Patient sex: M
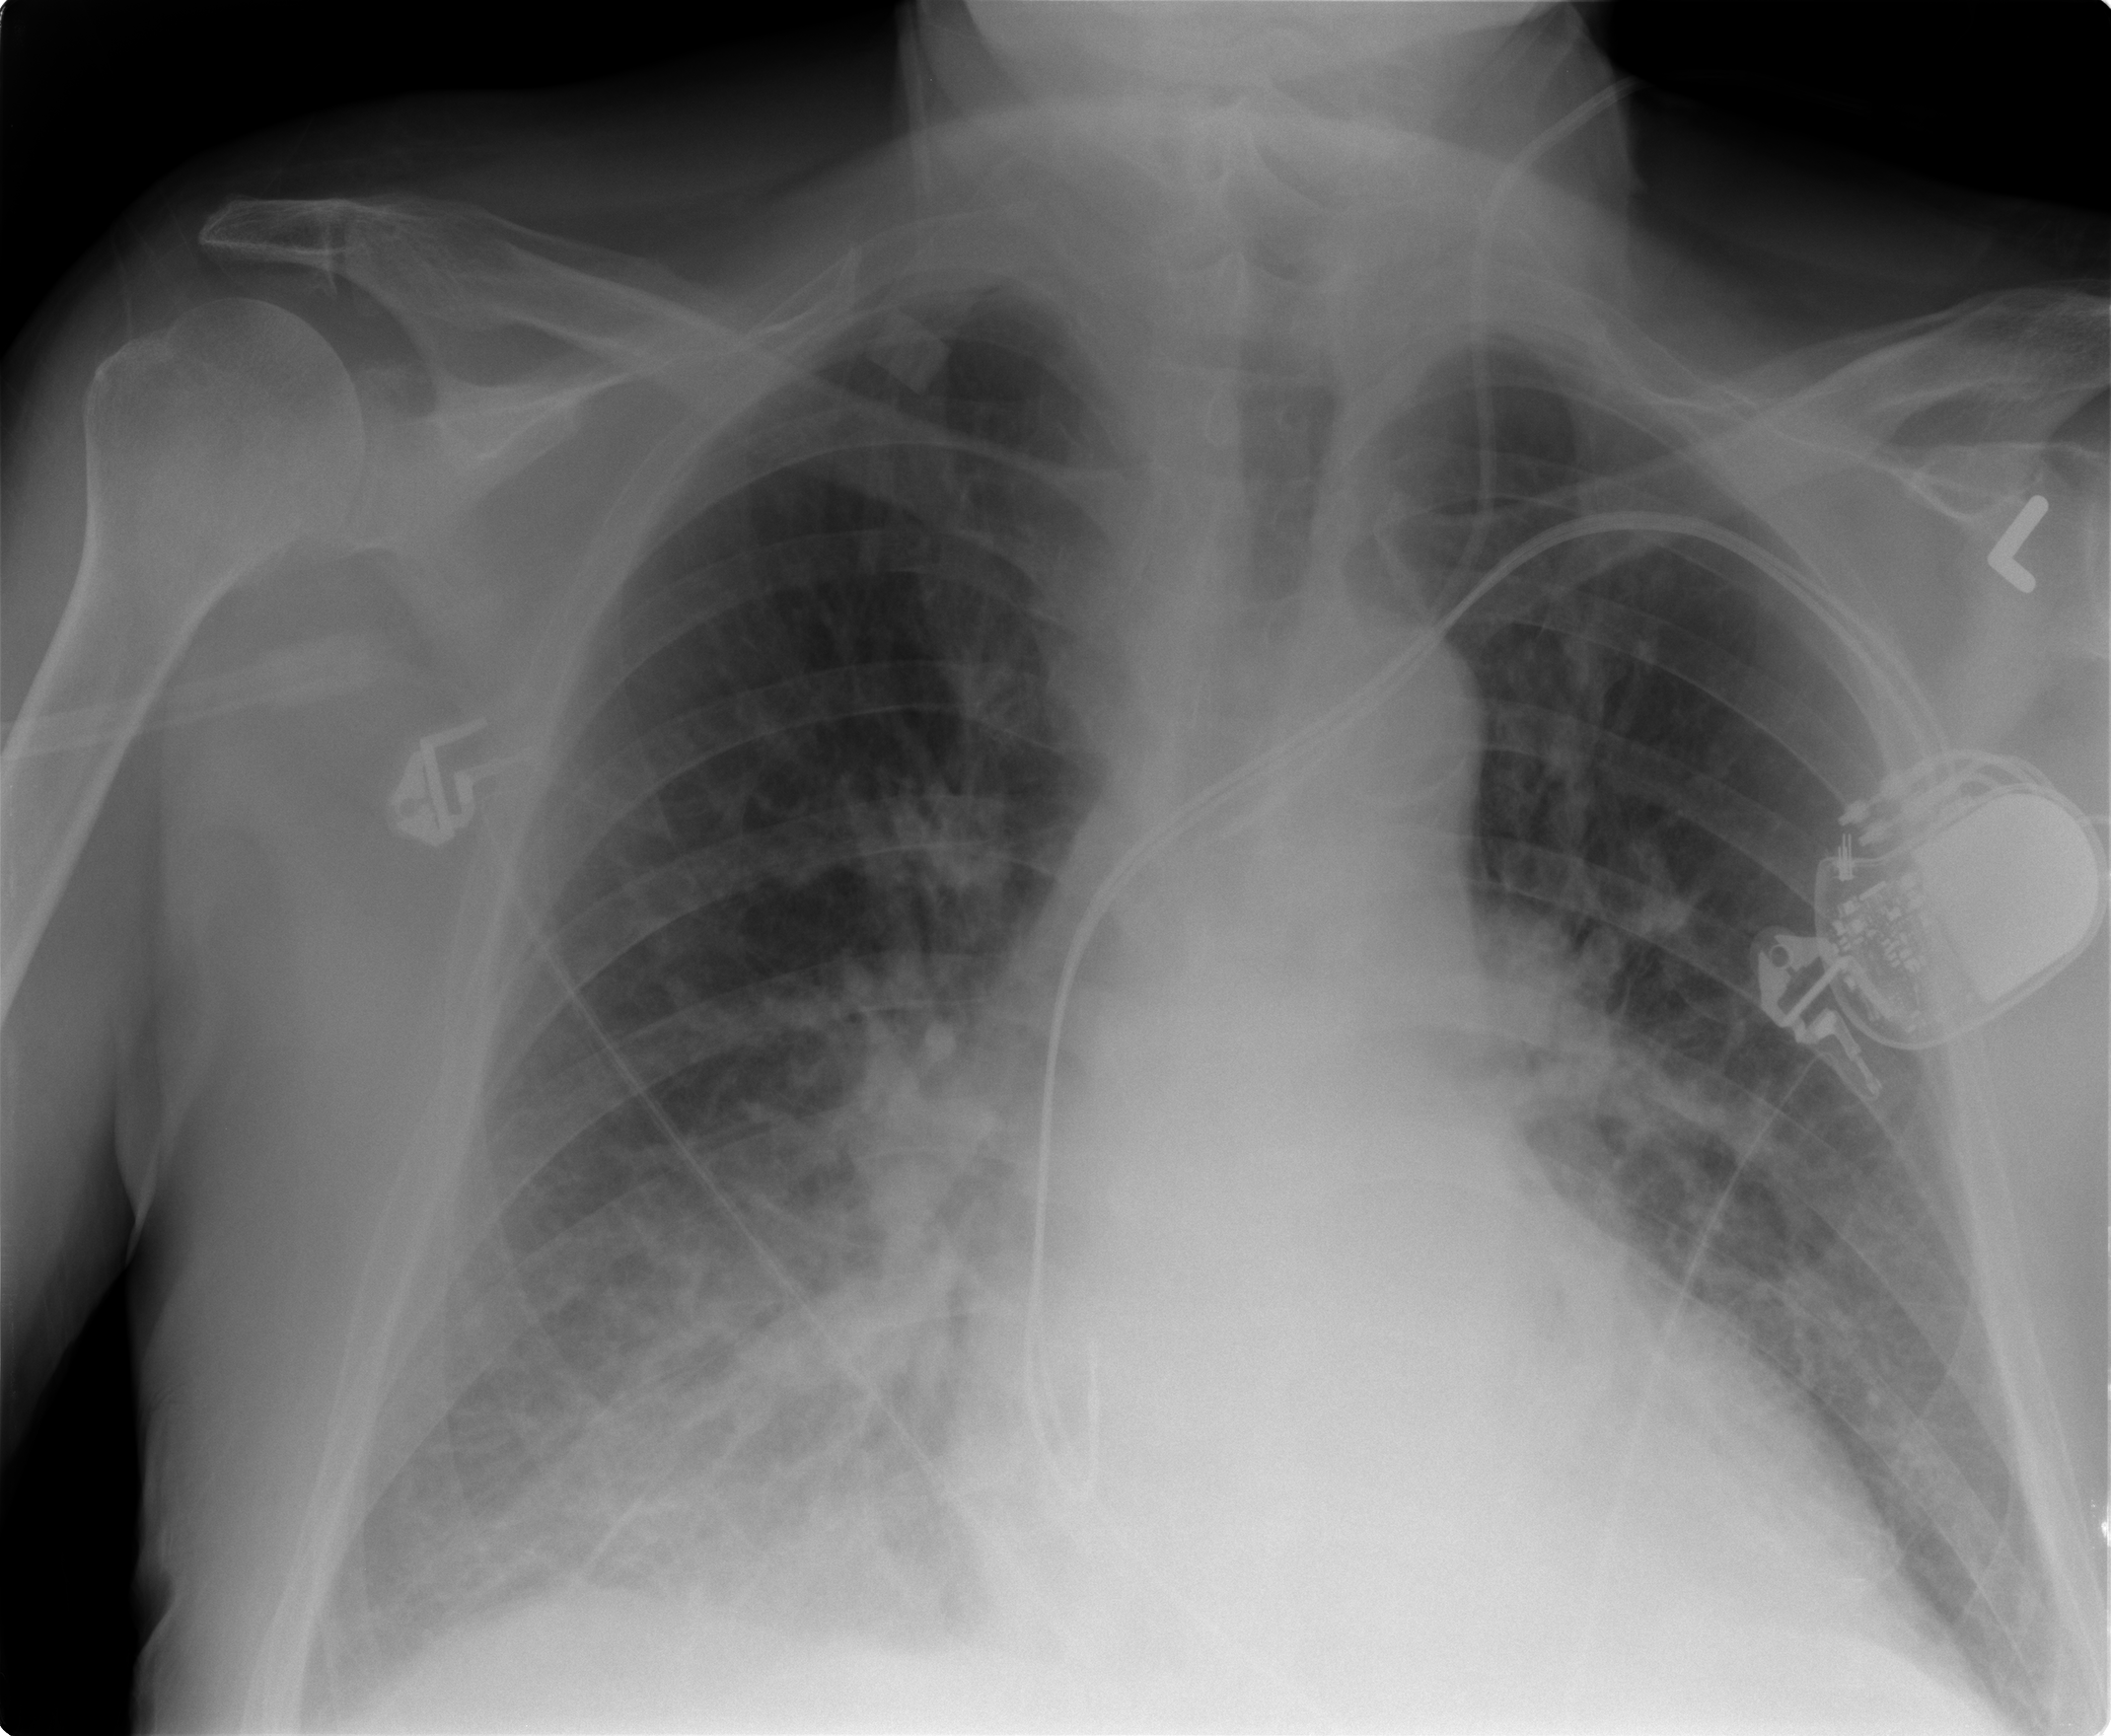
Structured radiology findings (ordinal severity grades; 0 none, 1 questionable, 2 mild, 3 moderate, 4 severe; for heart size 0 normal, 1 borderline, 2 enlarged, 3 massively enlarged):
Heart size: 2
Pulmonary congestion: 3
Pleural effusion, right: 2
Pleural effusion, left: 0
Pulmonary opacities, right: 2
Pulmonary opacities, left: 1
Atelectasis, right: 2
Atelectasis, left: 2